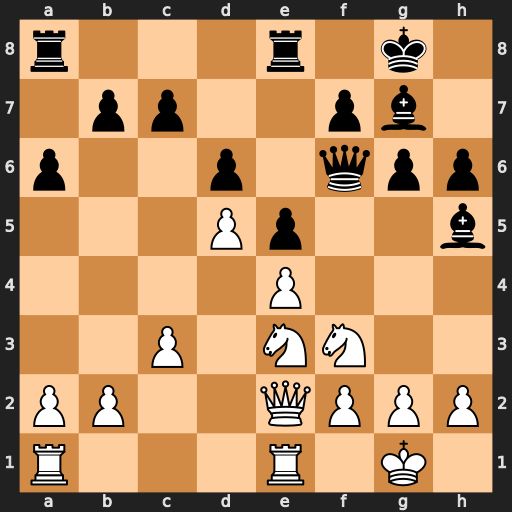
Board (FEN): r3r1k1/1pp2pb1/p2p1qpp/3Pp2b/4P3/2P1NN2/PP2QPPP/R3R1K1
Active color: w
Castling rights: -
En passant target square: -
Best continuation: g4 Bxg4 Nxg4